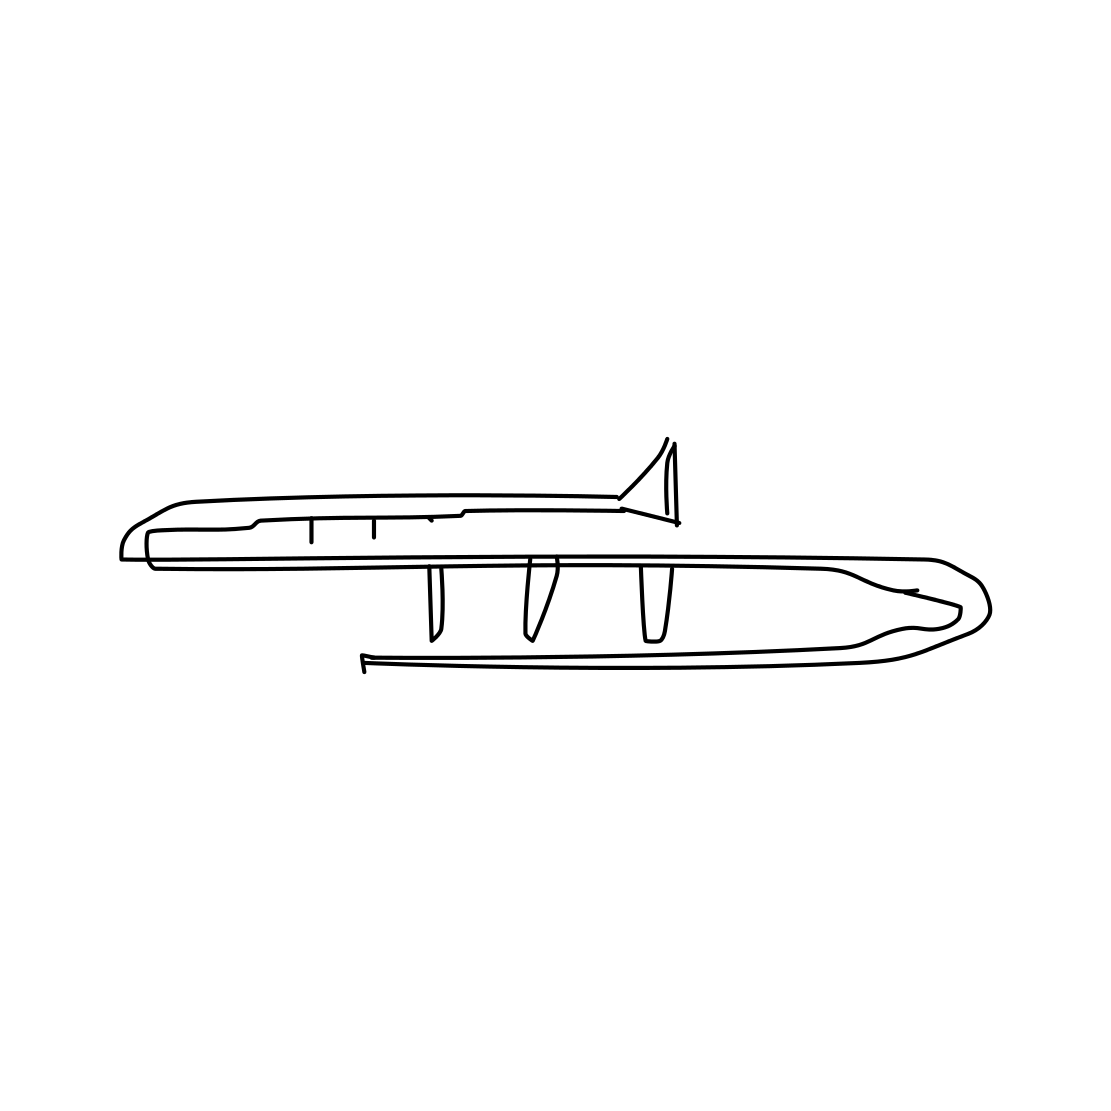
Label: trombone